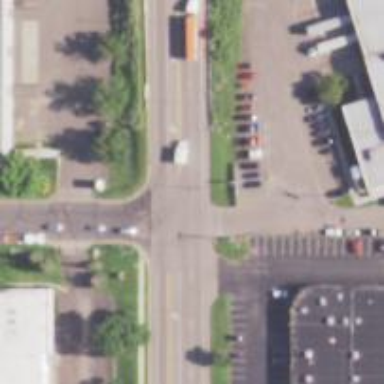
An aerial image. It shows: Unmarked crossing on the road.